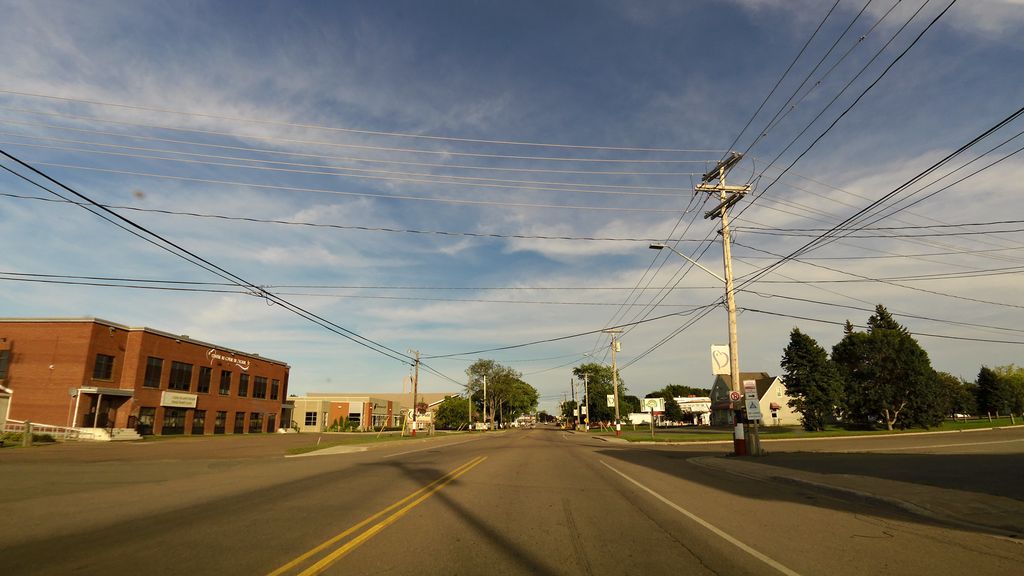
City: charlottetown